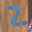
Label: 2